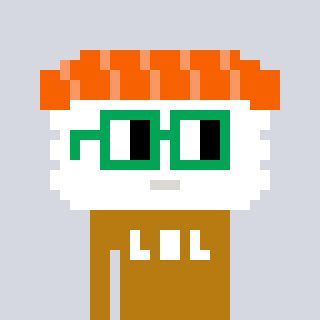
a pixel art character with square green glasses, a nigiri-shaped head and a gold-colored body on a cool background